This time-frequency spectrogram was computed from a bearing vibration snapshot; brighter regions carry more energy. Classify the bearing condition as one of: normal, inner_race, outer_race, ball.
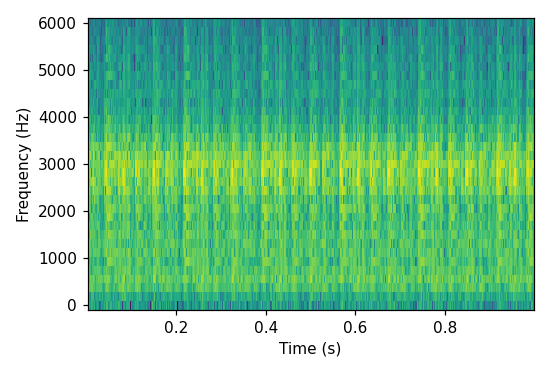
Answer: outer_race